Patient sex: F
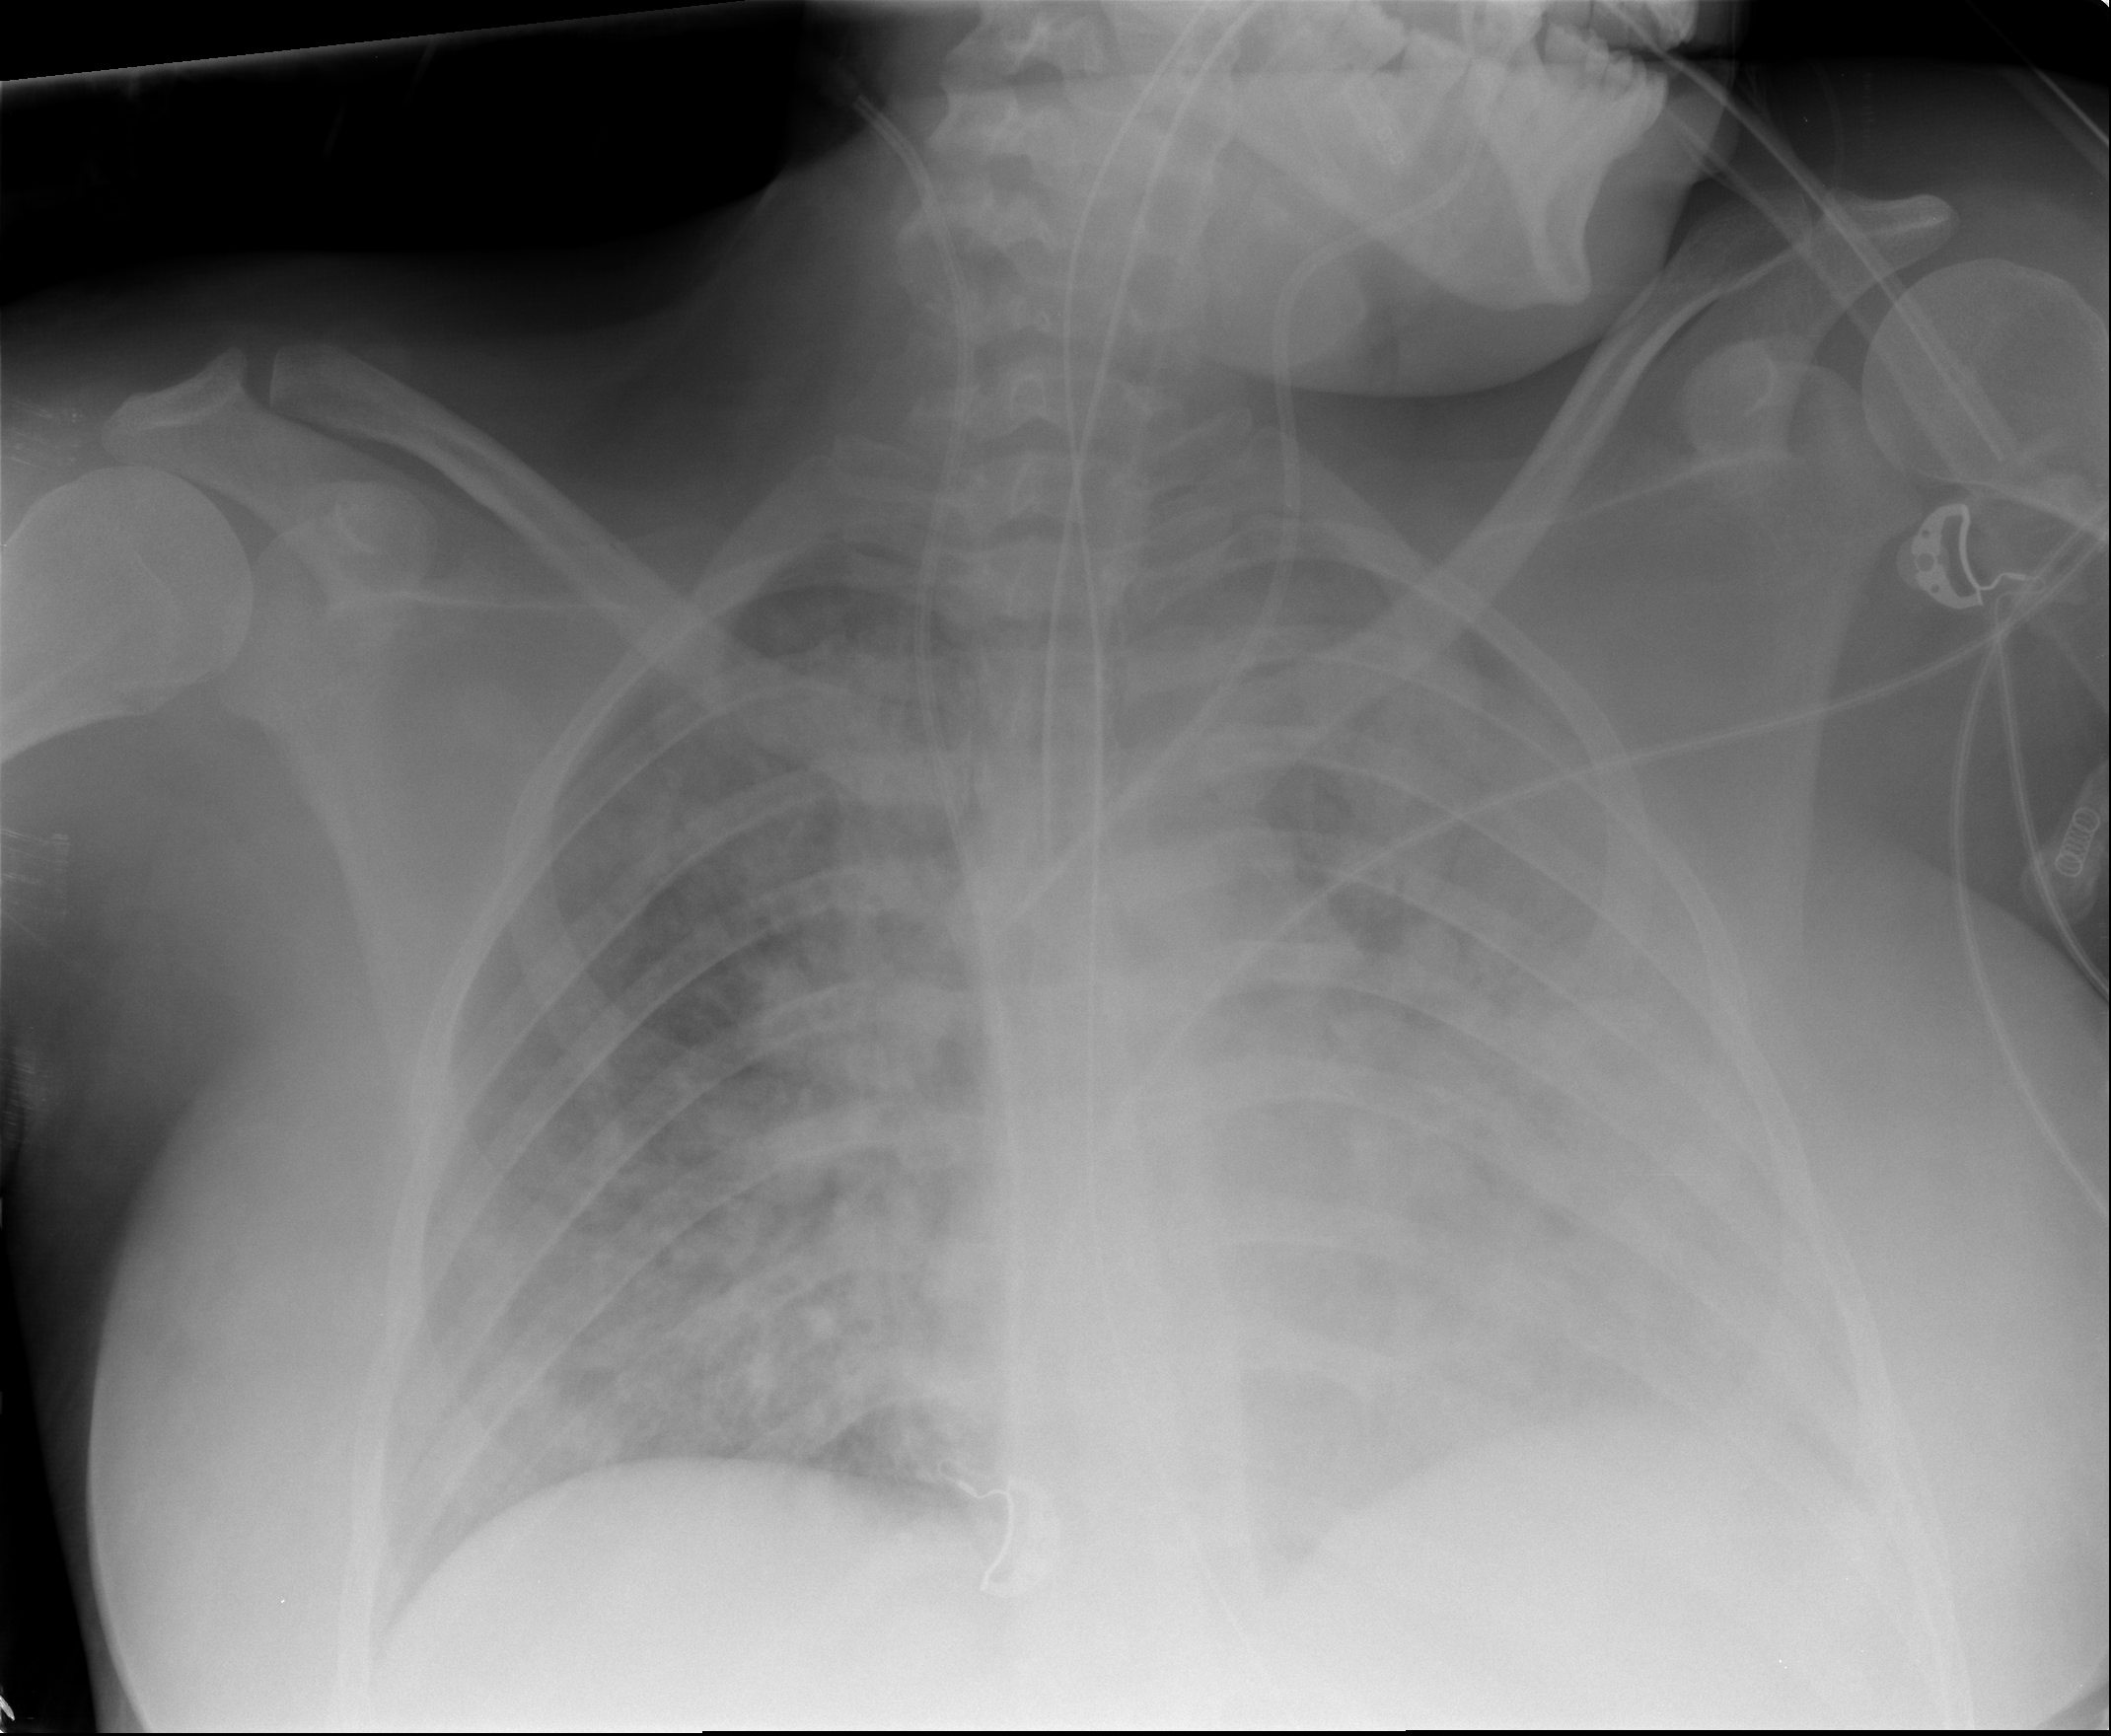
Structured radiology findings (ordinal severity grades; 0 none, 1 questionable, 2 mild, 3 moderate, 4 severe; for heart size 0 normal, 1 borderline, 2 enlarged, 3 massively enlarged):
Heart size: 0
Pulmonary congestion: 0
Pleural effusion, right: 0
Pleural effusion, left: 2
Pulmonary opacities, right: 3
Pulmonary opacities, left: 4
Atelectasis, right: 2
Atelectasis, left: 2